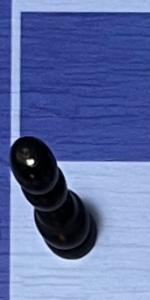
Label: Pawn_Black